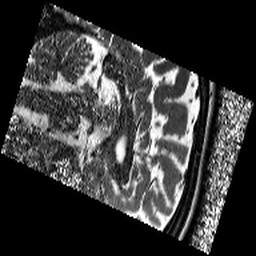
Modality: T2w
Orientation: sagittal
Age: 19
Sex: female
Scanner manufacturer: siemens
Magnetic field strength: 3 T
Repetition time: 11.39 s
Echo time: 0.09 s